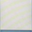
Piece: xx